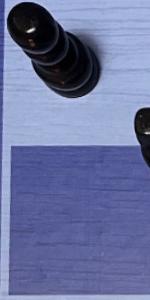
Label: Empty